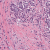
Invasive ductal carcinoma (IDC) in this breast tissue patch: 1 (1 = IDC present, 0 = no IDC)